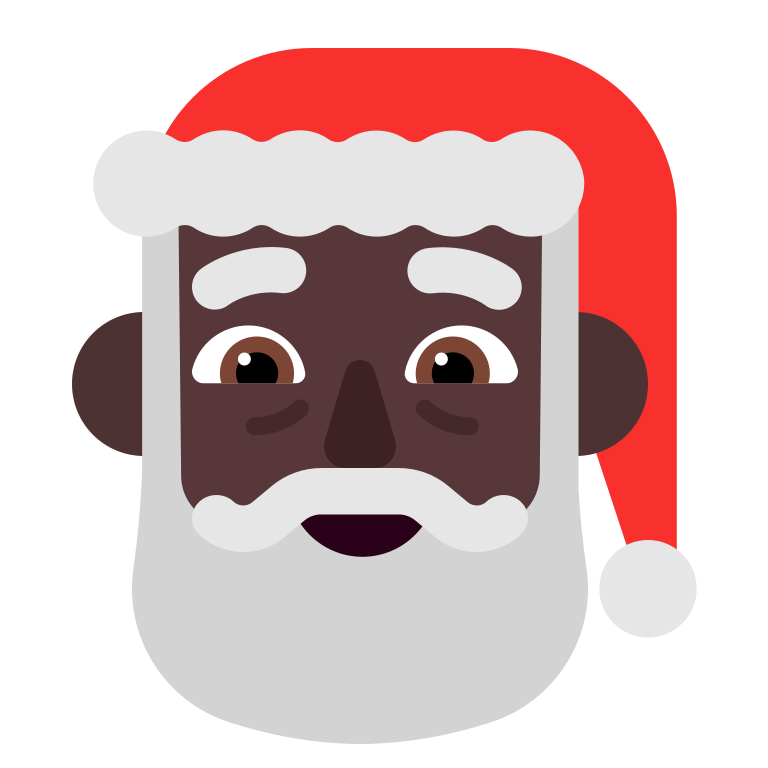
santa claus flat dark